Interaction volume radius: 5 \u00c5
Interaction volume height: 10 \u00c5
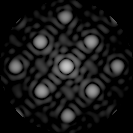
Disorder parameter: 0.05702